Field crop: maize
Growth stage: 2
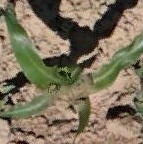
Species: maize